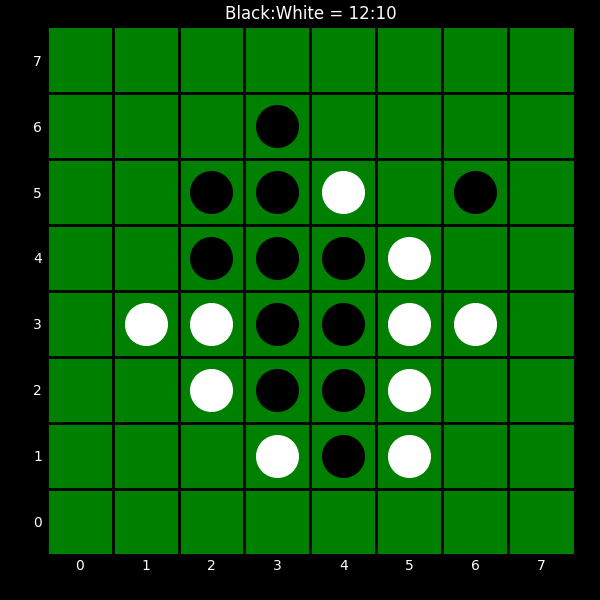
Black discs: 12
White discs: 10